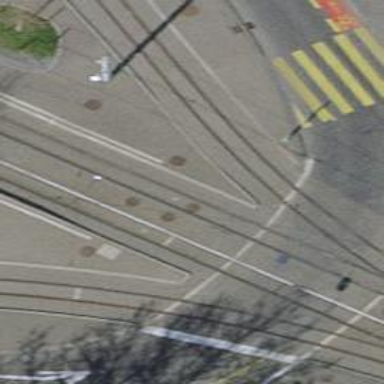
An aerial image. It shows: Tram stop with public transport stop position.